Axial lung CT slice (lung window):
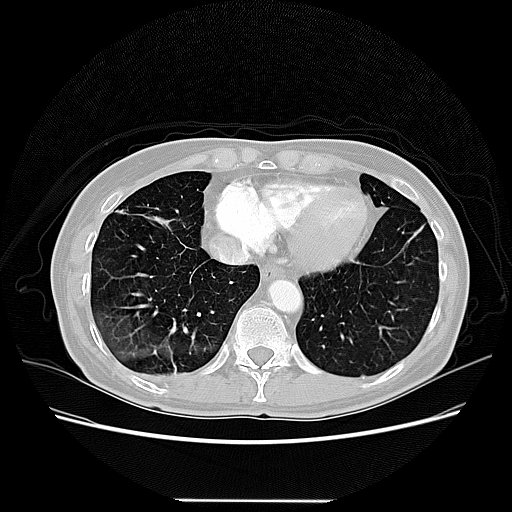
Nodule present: no